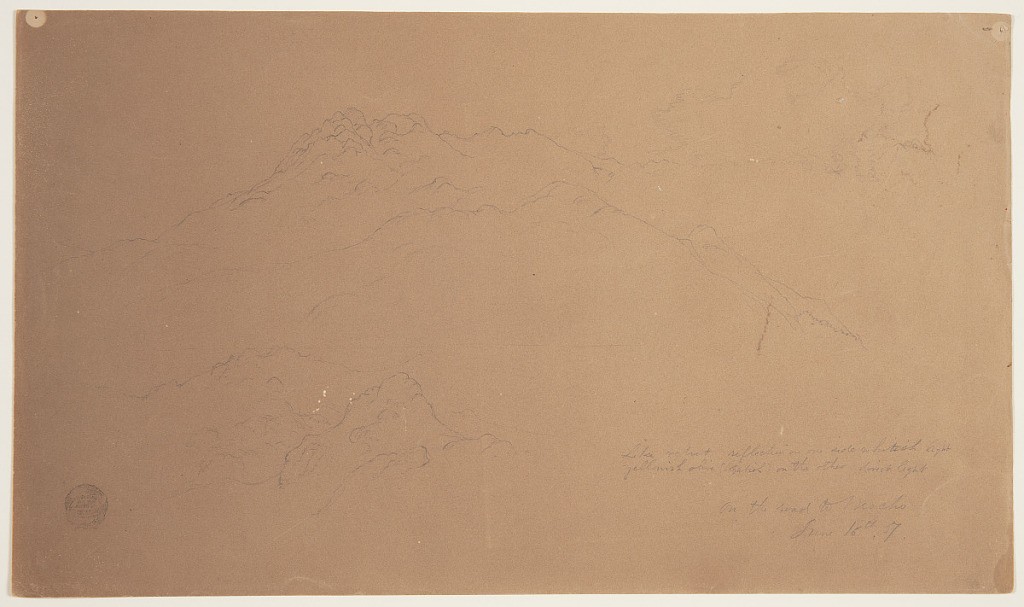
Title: Mountain Landscape on the Road to Mocha, Ecuador
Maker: Frederic Edwin Church, American, 1826–1900
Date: June 16, 1857
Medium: Graphite on light brown paper
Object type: Drawing
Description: Landscape sketch showing a view of a rugged mountain landscape seen, according to the artist's inscription, on the road to the town of Mocha in Ecuador. In the foreground at lower left, a rugged prominence with rounded tops is visible in front of a larger but similar peak in the middle distance at center. Its rough peak has several rocky, rounded forms that continue on a pair of ridges to the right. A billowing cloud is faintly rendered in the background at upper right.